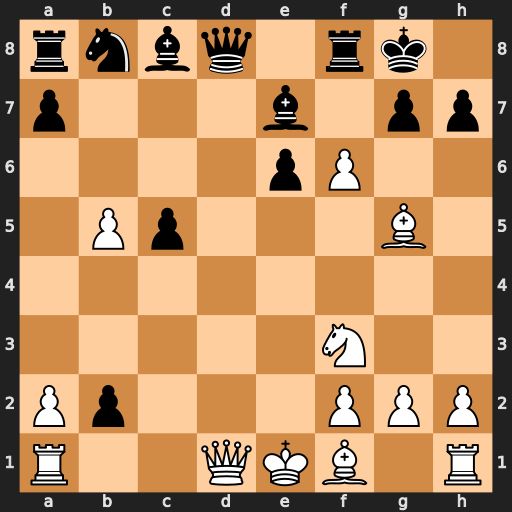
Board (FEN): rnbq1rk1/p3b1pp/4pP2/1Pp3B1/8/5N2/Pp3PPP/R2QKB1R
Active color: w
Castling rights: KQ
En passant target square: -
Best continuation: fxe7 Qxd1+ Rxd1